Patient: sex M, age 57
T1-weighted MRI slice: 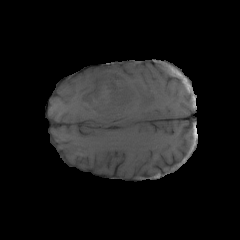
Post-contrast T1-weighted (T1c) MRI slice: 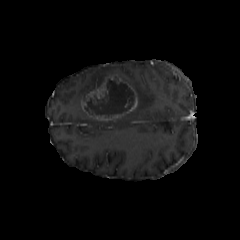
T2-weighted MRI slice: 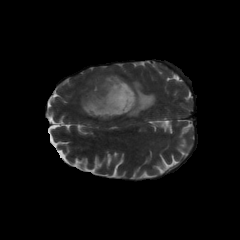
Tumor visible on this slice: yes
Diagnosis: Glioblastoma, IDH-wildtype
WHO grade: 4